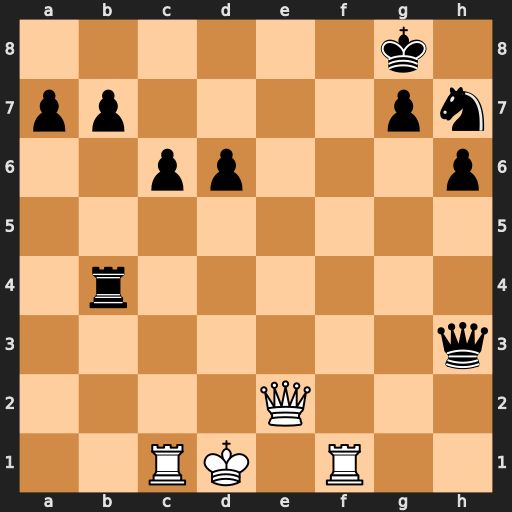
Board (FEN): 6k1/pp4pn/2pp3p/8/1r6/7q/4Q3/2RK1R2
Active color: w
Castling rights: -
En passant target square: -
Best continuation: Qe8+ Nf8 Rxf8+ Kh7 Rh8#